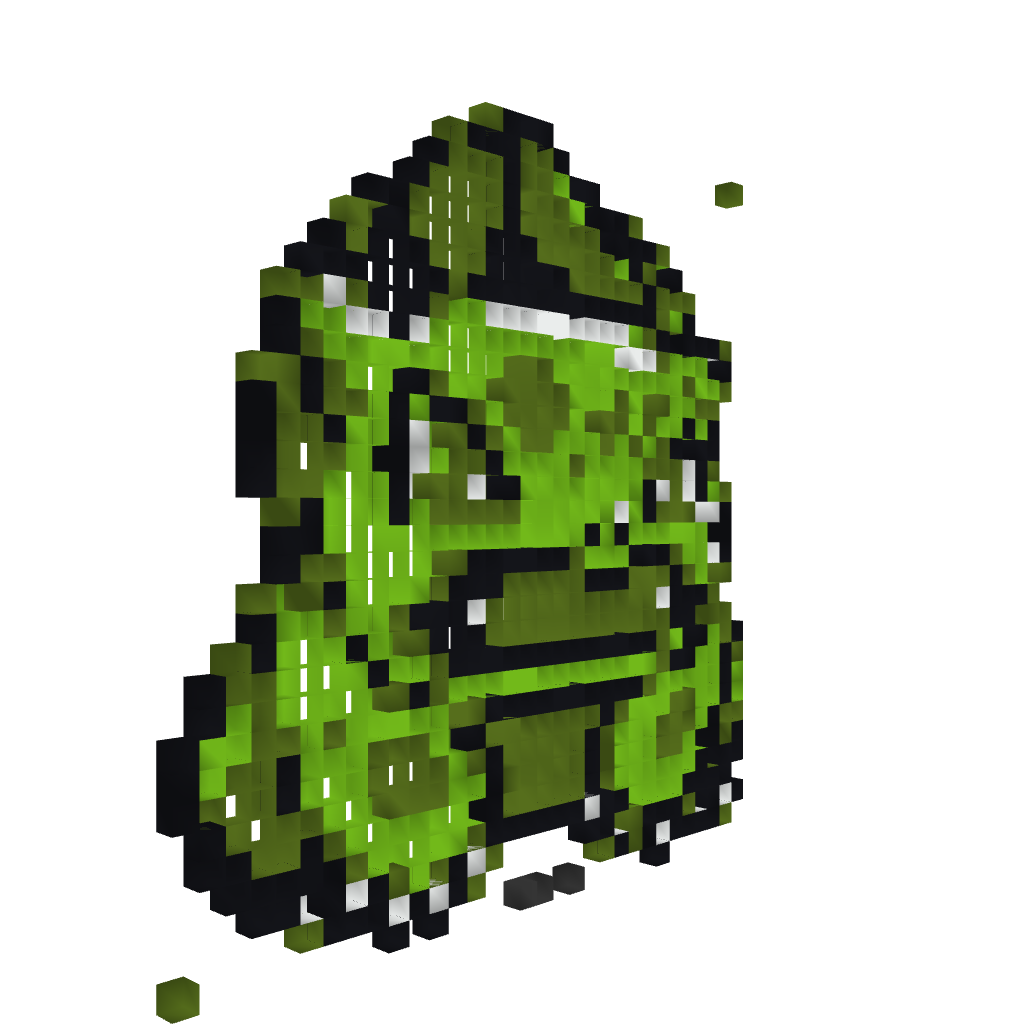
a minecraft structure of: Bulbasaur from yellow